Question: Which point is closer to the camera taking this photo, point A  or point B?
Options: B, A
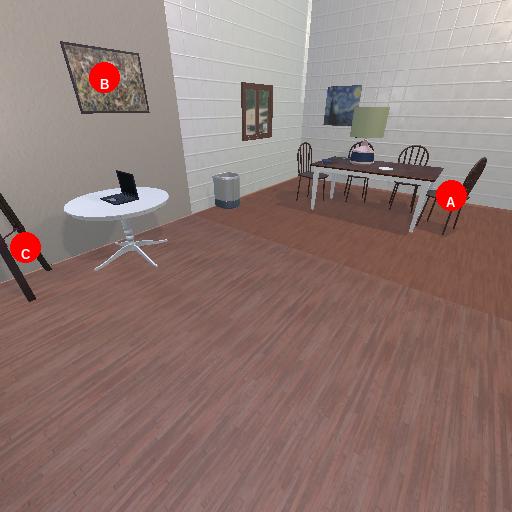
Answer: B